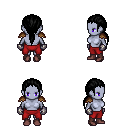
a pixel art fantasy rpg character, female body template, dark elf, purple skin, leather shoulder armor, red pants, black ponytail hairstyle, metal gloves, maroon shoes, four views (front, back, left, right), 2x2 character sprite sheet, small pixel art, hard edges, no anti-aliasing